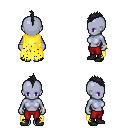
a pixel art fantasy rpg character, female body template, dark elf, purple skin, yellow tattered cape, red pants, raven mohawk hairstyle, bracelets, black shoes, four views (front, back, left, right), 2x2 character sprite sheet, small pixel art, hard edges, no anti-aliasing